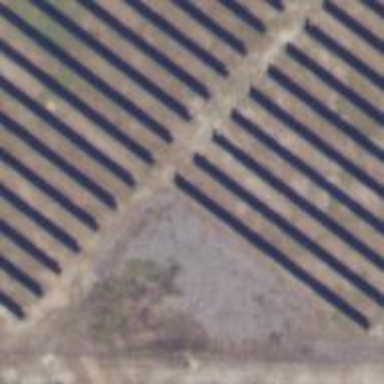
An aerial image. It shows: Solar power generator utilizing photovoltaic technology with solar photovoltaic panels.